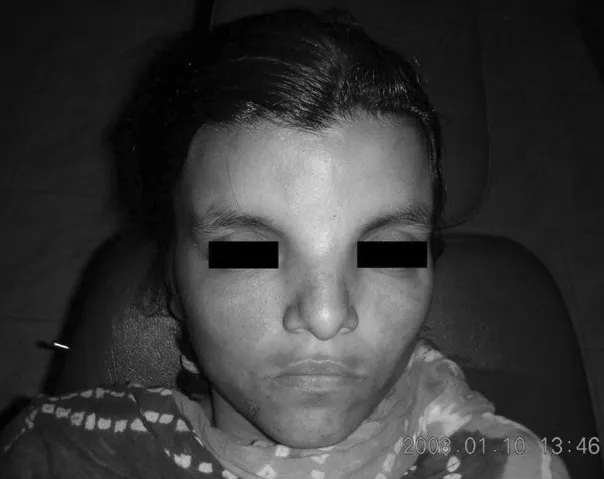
Facial photograph of the subject depicting frontal bossing with hyperterolism.
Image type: medical_photograph (skin_photograph)